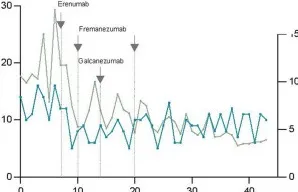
Improvement in the different headache parameters during treatment with anti-CGRP mAbs. Each point shows the value of the chosen parameter by month. The amplitude of change was highest in AD among all parameters and reported to be the most impactful for the patient (D, E).
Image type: pathology (fish)